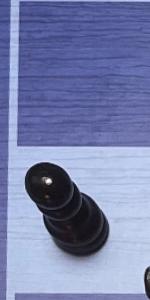
Label: Pawn_Black